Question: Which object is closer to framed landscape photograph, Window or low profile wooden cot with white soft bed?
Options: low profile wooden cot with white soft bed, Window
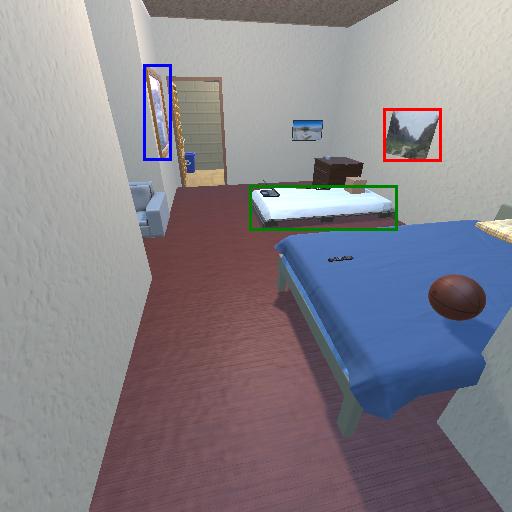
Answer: low profile wooden cot with white soft bed